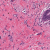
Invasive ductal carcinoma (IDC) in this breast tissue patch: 0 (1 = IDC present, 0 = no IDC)